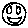
Label: smiley face